Question: Count the number of objects in the diagram.
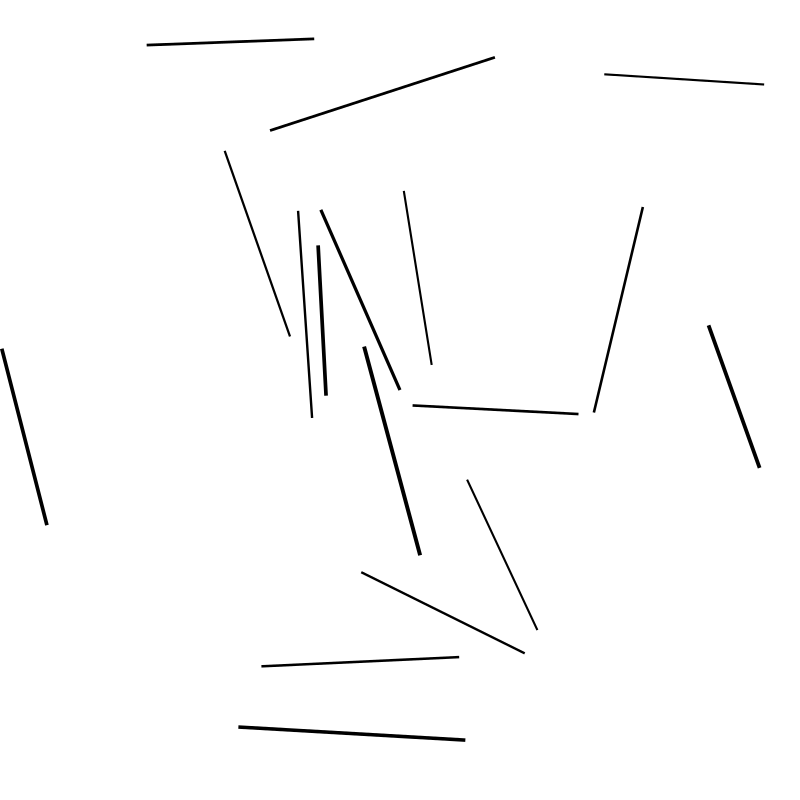
Answer: 17